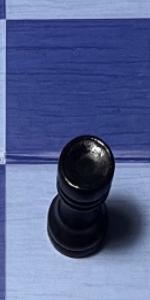
Label: Rook_Black